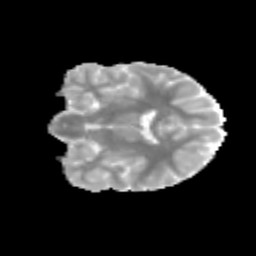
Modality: MD
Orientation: coronal
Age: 12
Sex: female
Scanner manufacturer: siemens
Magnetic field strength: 3 T
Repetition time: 3.8 s
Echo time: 0.07 s